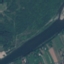
Land use / land cover class: River